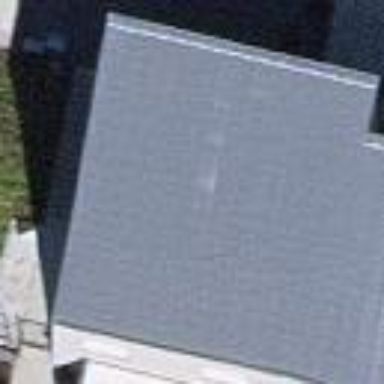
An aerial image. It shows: Simple and straightforward house.